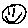
Label: smiley face